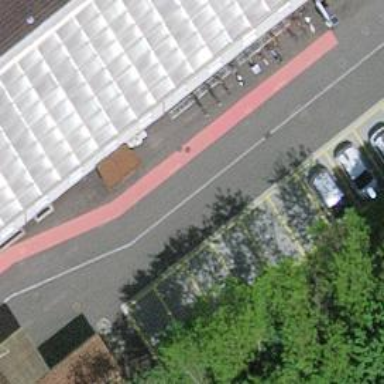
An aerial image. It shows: Residential road with asphalt surface. Perpendicular parking lane on the left side.